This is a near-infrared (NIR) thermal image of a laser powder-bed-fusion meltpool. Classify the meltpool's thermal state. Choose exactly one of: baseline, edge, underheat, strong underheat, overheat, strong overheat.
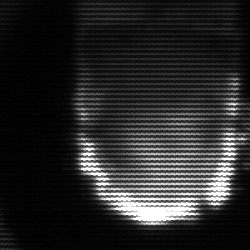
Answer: baseline